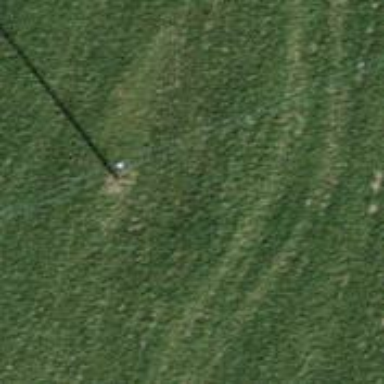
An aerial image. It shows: Minor power line.